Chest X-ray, AP view. Patient: 48 years old, sex F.
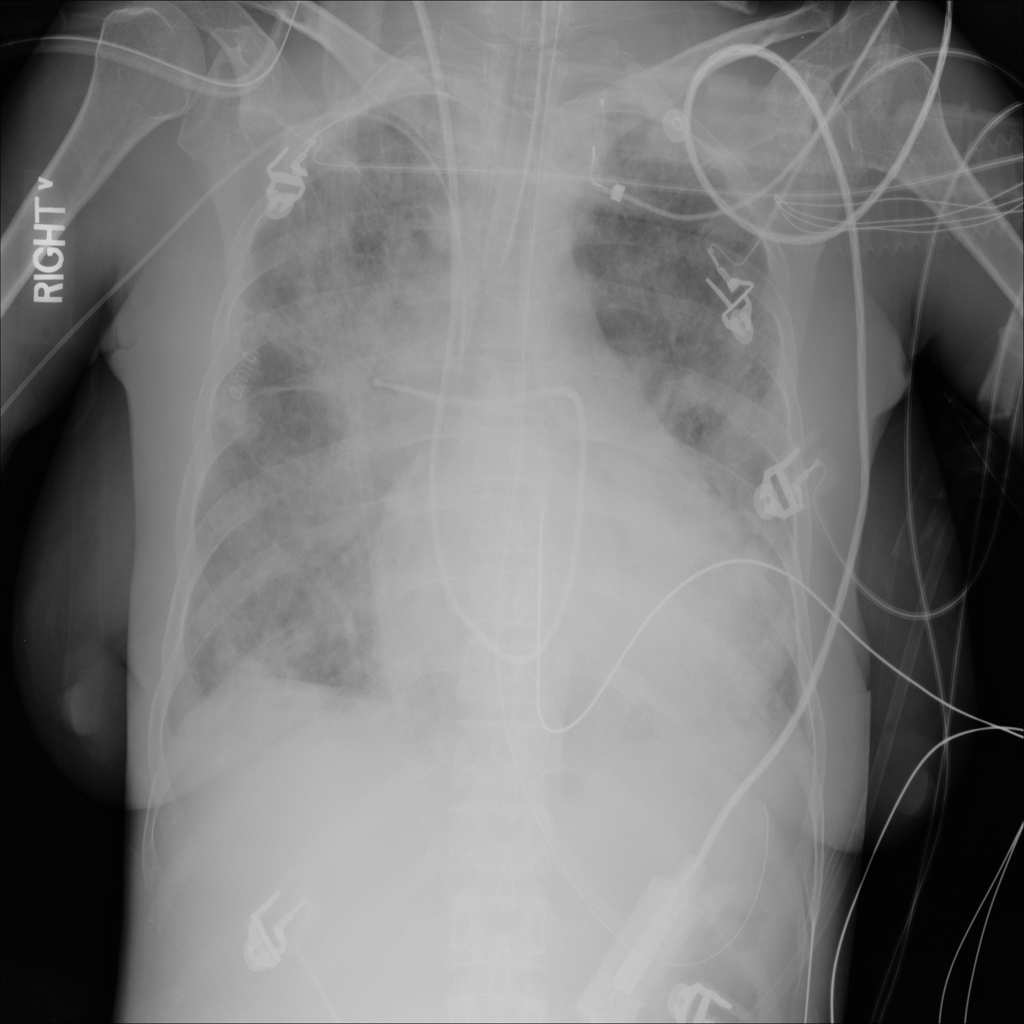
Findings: Infiltration